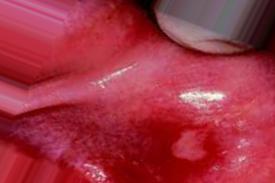
Condition: Mouth Ulcer